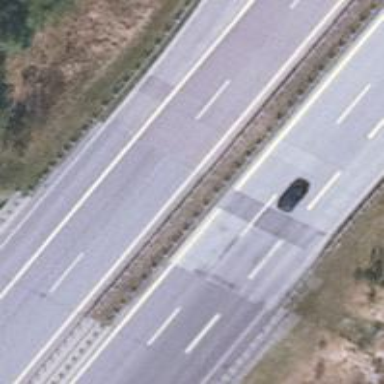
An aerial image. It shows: Motorway junction.